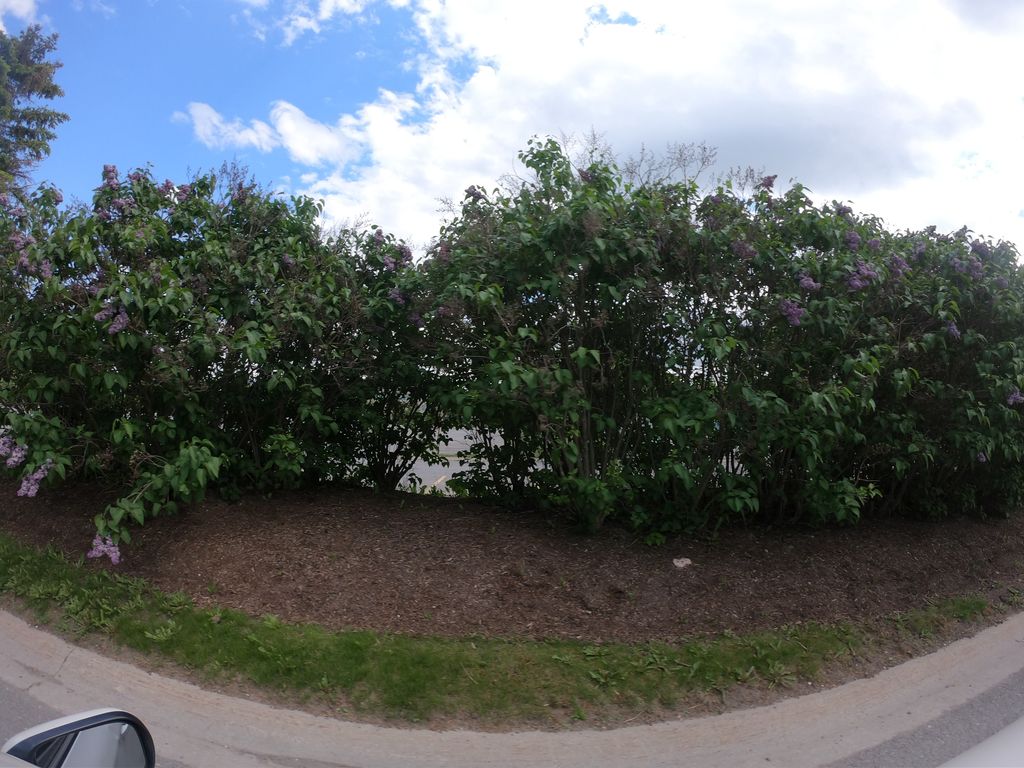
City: ottawa-gatineau